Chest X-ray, PA view. Patient: 22 years old, sex F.
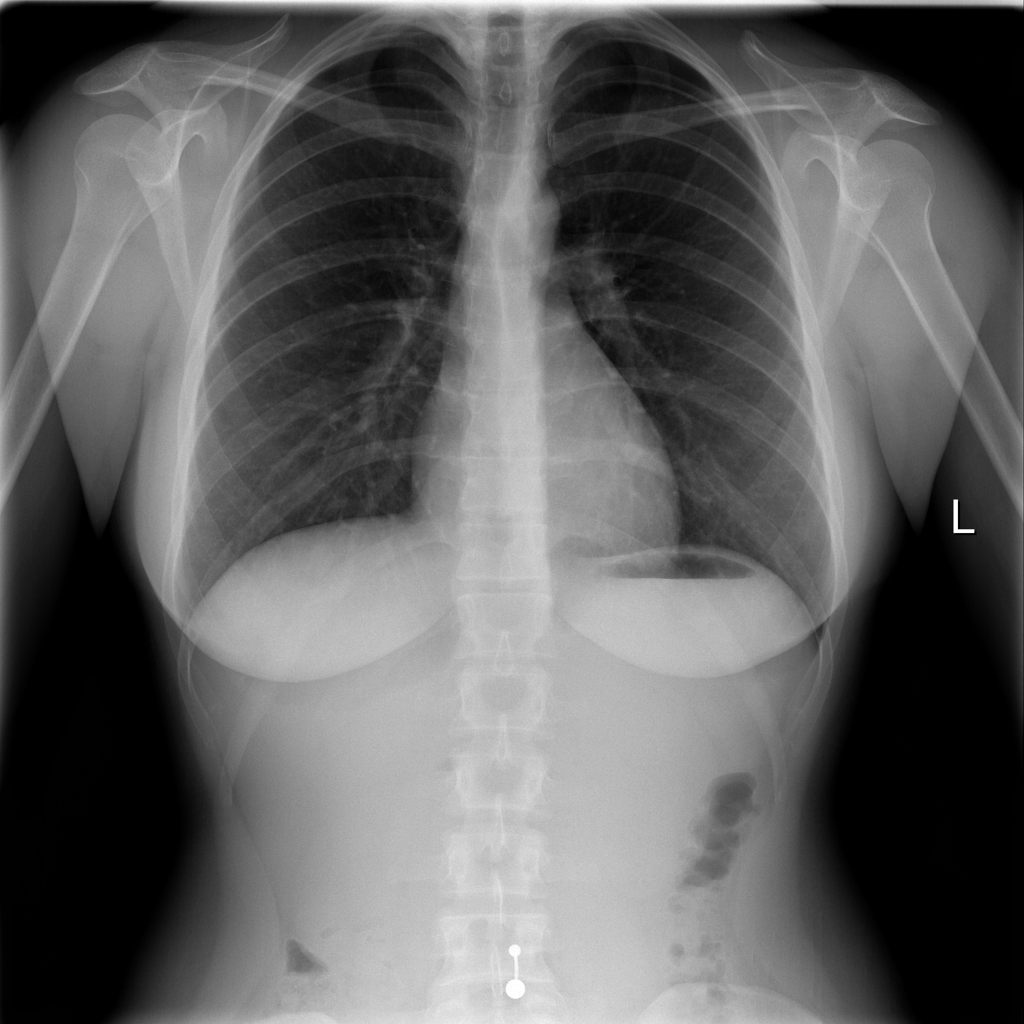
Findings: No Finding